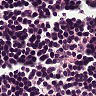
Metastatic tissue present: no